Interaction volume radius: 10 \u00c5
Interaction volume height: 10 \u00c5
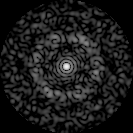
Disorder parameter: 0.8341